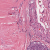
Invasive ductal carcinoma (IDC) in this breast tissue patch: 1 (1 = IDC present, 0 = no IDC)